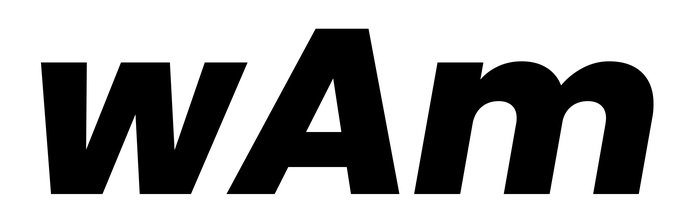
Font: Poppins-ExtraBoldItalic